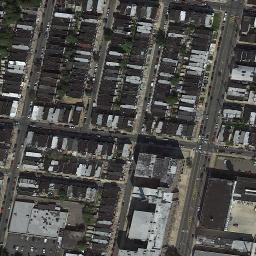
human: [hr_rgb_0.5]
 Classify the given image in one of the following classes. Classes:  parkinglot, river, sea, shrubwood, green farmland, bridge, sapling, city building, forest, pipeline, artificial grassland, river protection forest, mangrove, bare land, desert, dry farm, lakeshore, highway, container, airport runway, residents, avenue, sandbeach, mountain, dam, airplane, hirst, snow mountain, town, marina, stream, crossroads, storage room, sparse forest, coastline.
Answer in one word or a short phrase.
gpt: town